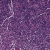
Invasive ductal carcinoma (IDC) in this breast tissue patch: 0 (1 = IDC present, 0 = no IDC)